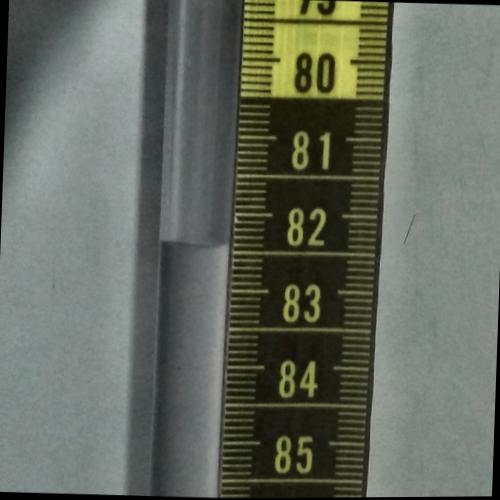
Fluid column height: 82.4 cm